Question: Is it possible to remove UINavigationItem's border? My view under black nav. bar is black and i don't want no visual border between them.
To make it clearer (image is not from my app):

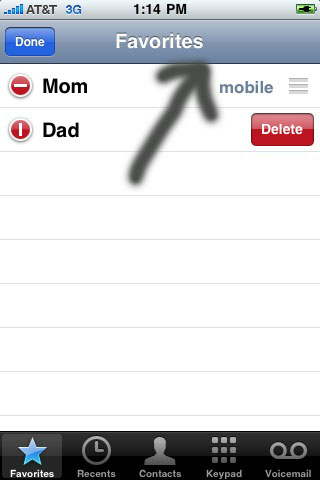
Answer: You can't it. You can add a subview that will it. Example:
'''
UIView *overlayView = [[UIView alloc] initWithFrame:CGRectMake(0, 43, 320, 1)];
[overlayView setBackgroundColor:[UIColor whiteColor]];
[navBar addSubview:overlayView]; // navBar is your UINavigationBar instance
[overlayView release];
'''
I didn't check it, but it should work.
---
I checked it, it works.